Question: So I have a setup like this:

Where I have a custom code reader view controller, and as soon as it detects a barcode, I want it to segue to another view controller with a label and a UIWebView. So far, it works perfectly with just the label being displayed. For some reason, all I did was add a 'UIWebView' and added an 'IBOutlet' in my Second View Controller custom class and the segue won't work due to the 'exc_bad_access' error. The error highlights the following line in my code reader view controller:
'''
self.performSegueWithIdentifier("push", sender: self) //my segue is named push
'''
Here is my second view controller code:
'''
import UIKit
public class SecondViewController: UIViewController {
var setText:String!
@IBOutlet weak var WebV: UIWebView!
@IBOutlet var label: UILabel!
override public func viewDidLoad() {
label.text = setText
}
}
'''
So I just realized that, for some reason, my segue was running off the main thread. Does this happen in a closure? And, does this mean that you can't perform a segue in a closure/block?
Any help is greatly appreciated. Thank you so much.
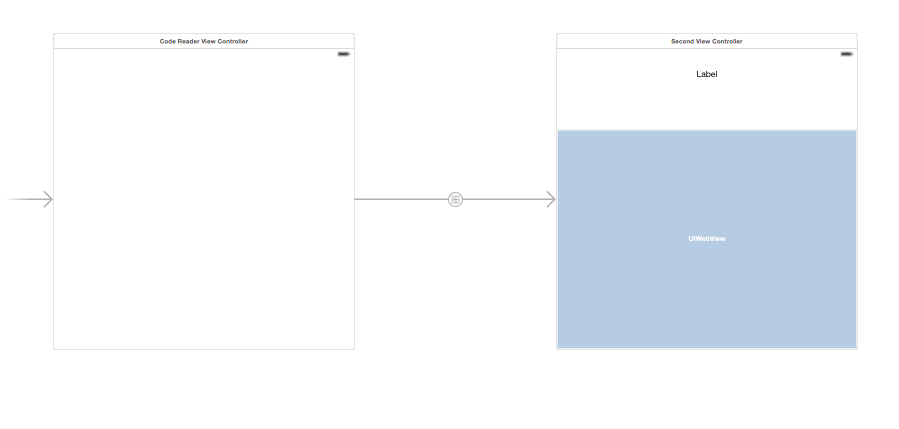
Answer: So I just realized that, for some reason, my segue was not running on the main thread. Dispatching to the main queue fixed the issue.